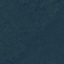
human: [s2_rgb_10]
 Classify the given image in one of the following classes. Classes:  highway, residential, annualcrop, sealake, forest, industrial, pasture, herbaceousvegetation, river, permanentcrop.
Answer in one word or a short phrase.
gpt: Forest